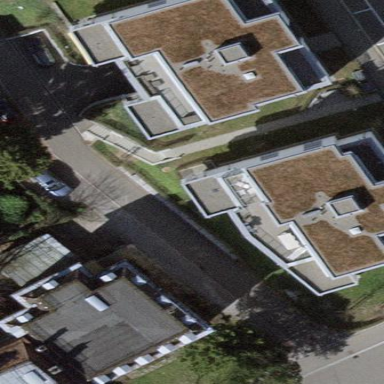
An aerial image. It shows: Building with flat roof.